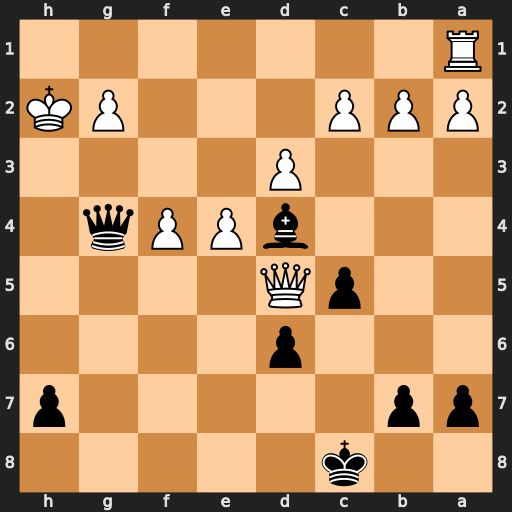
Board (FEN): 2k5/pp5p/3p4/2pQ4/3bPPq1/3P4/PPP3PK/R7
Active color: b
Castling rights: -
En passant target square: -
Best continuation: Qh4#